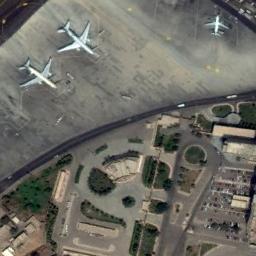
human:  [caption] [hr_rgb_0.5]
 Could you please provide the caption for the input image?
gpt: A small airplane and two big airplanes are parked on the runway by the grass .

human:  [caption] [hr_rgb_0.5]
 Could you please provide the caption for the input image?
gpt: There are two big planes and one small plane, And they are all white .

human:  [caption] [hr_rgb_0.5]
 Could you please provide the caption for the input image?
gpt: Three airplanes were on the airport beside many houses .

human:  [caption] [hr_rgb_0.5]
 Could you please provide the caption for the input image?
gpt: Two adjacent planes parked on the open area and a small plane parked in front of their left .

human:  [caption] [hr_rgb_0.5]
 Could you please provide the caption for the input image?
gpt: Three planes in the parking lot next to the residential area .